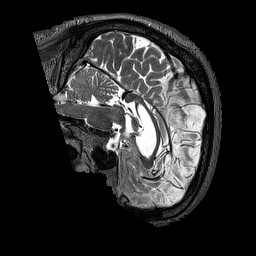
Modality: T2w
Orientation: sagittal
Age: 41
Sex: male
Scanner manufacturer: siemens
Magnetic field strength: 3 T
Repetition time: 3.2 s
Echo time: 0.567 s